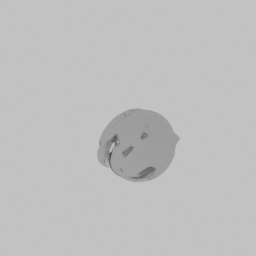
Label: tools